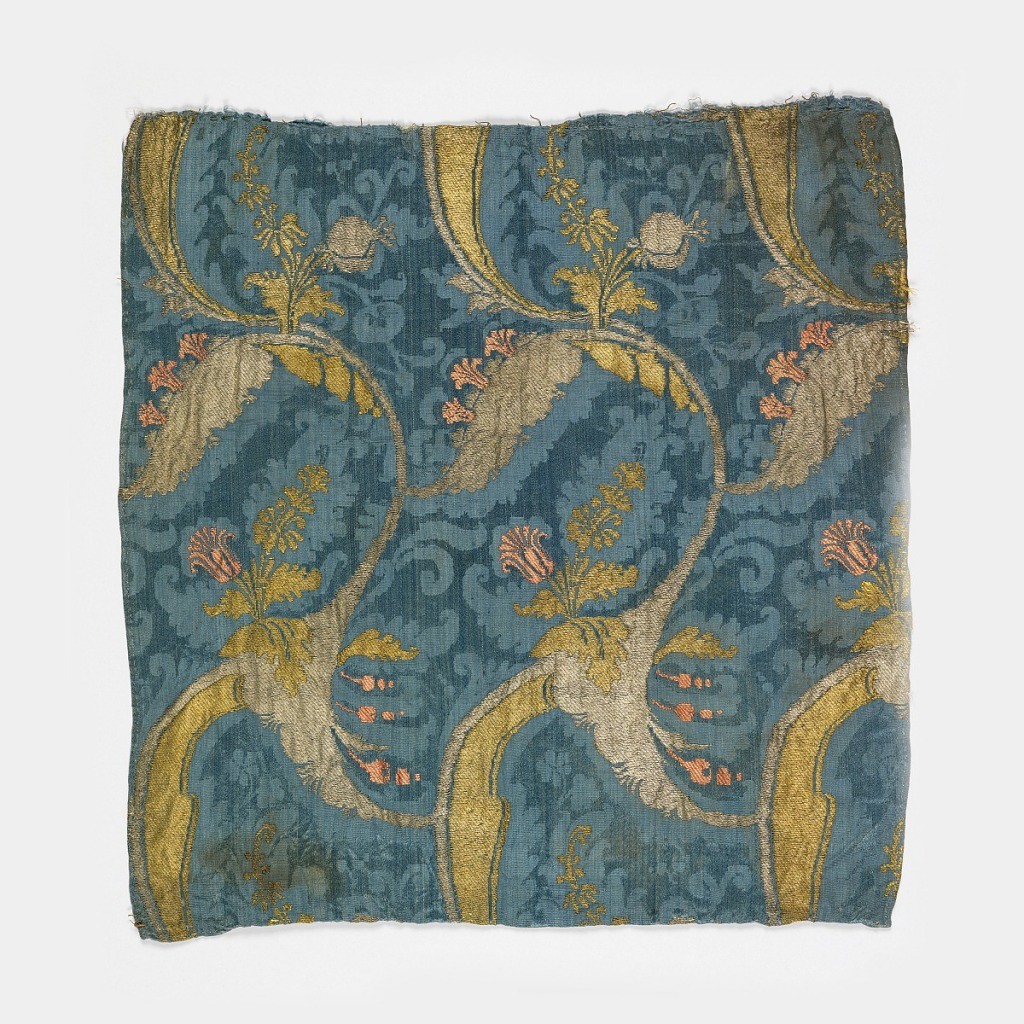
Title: Textile
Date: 1700–1720
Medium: silk, metallic yarns Technique: satin damask with discontinuous supplementary weft patterning (brocaded)
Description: Woven silk with vertical columns of elaborately curving scrolls in gold and silver metallic brocade with pink flowers on a blue damask background.